Interaction volume radius: 5 \u00c5
Interaction volume height: 45 \u00c5
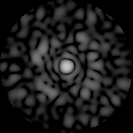
Disorder parameter: 0.8208